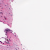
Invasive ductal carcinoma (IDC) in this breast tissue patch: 0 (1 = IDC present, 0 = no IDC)